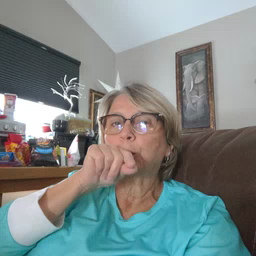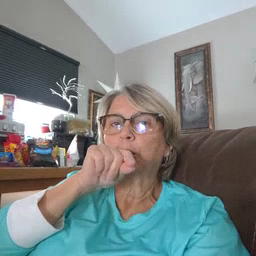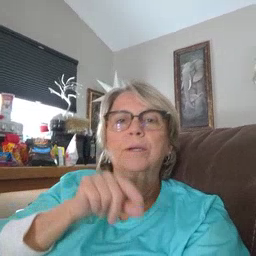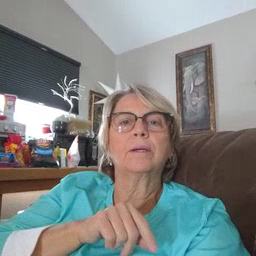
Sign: bird